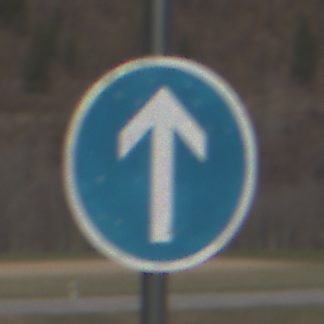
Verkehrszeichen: VorgeschriebeneFahrtrichtungGeradeaus
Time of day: MorningAfternoon
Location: Outdoor (Nature)
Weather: PartlyCloudy
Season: NotSpecified
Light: Natural